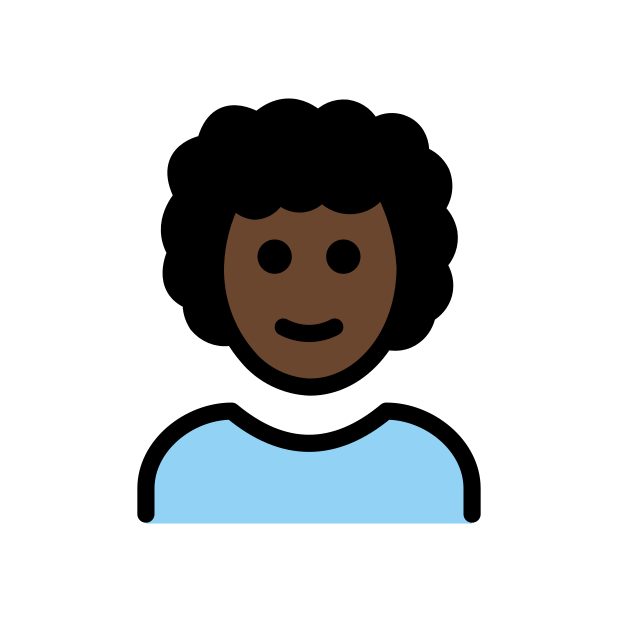
person: dark skin tone, curly hair